Question: Is it in accordance with the UML standard to merge a few association lines into one line, like on the attached diagram?

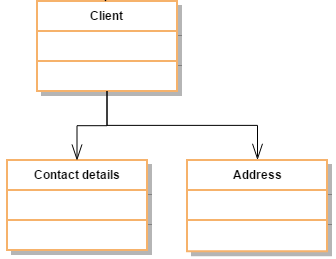
Answer: Yes, I think this is allowed as a notational variant, which implies that all association ends that participate in the merger, have the same properties (e.g. the same multiplicity, navigability, visibility, etc.).
Figure 11.34 in the UML 2.5 spec shows an example of such a merged association end sharing the same source segment of the association line.